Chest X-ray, PA view. Patient: 53 years old, sex M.
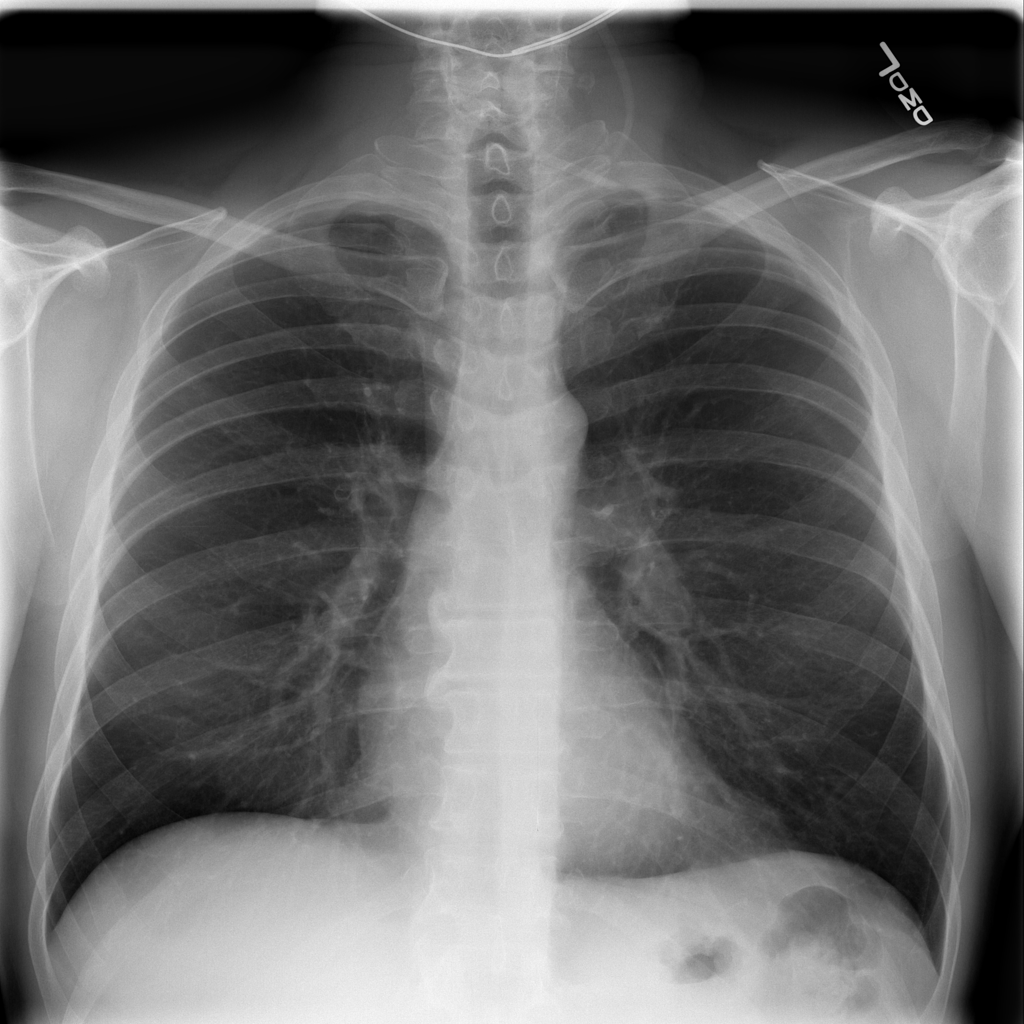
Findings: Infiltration